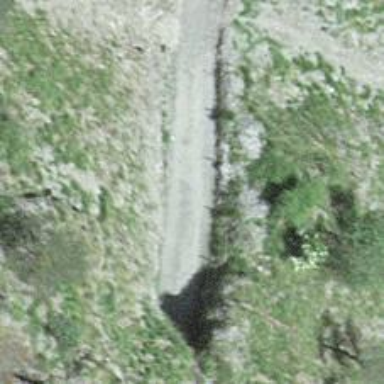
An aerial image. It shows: Path going through abandoned railway tunnel.